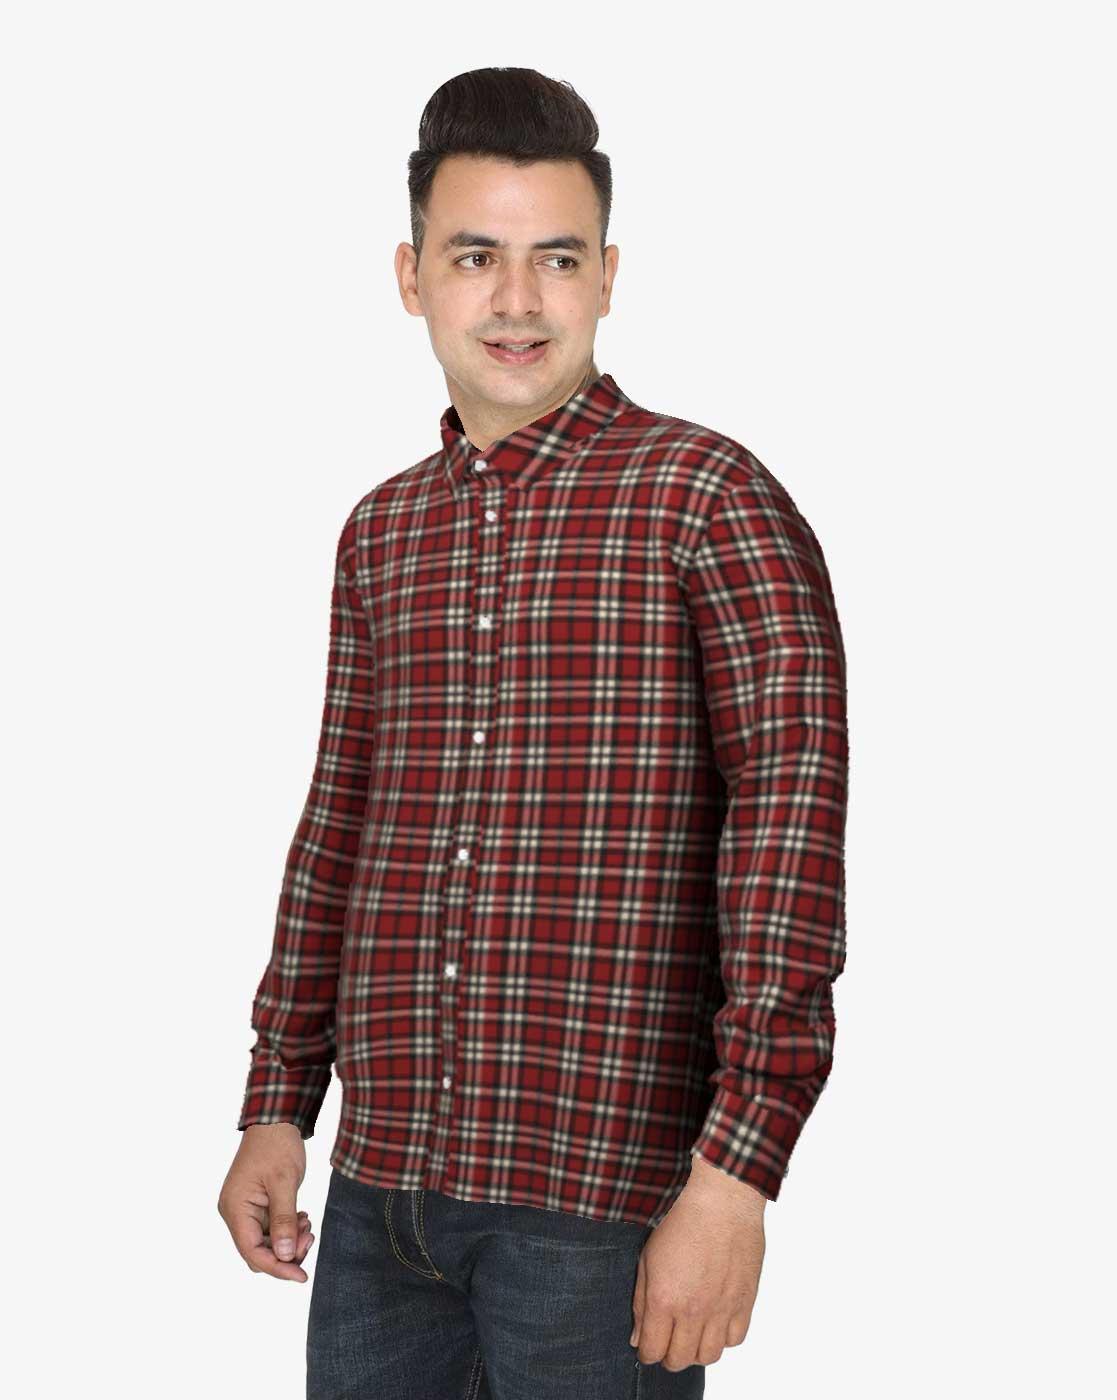
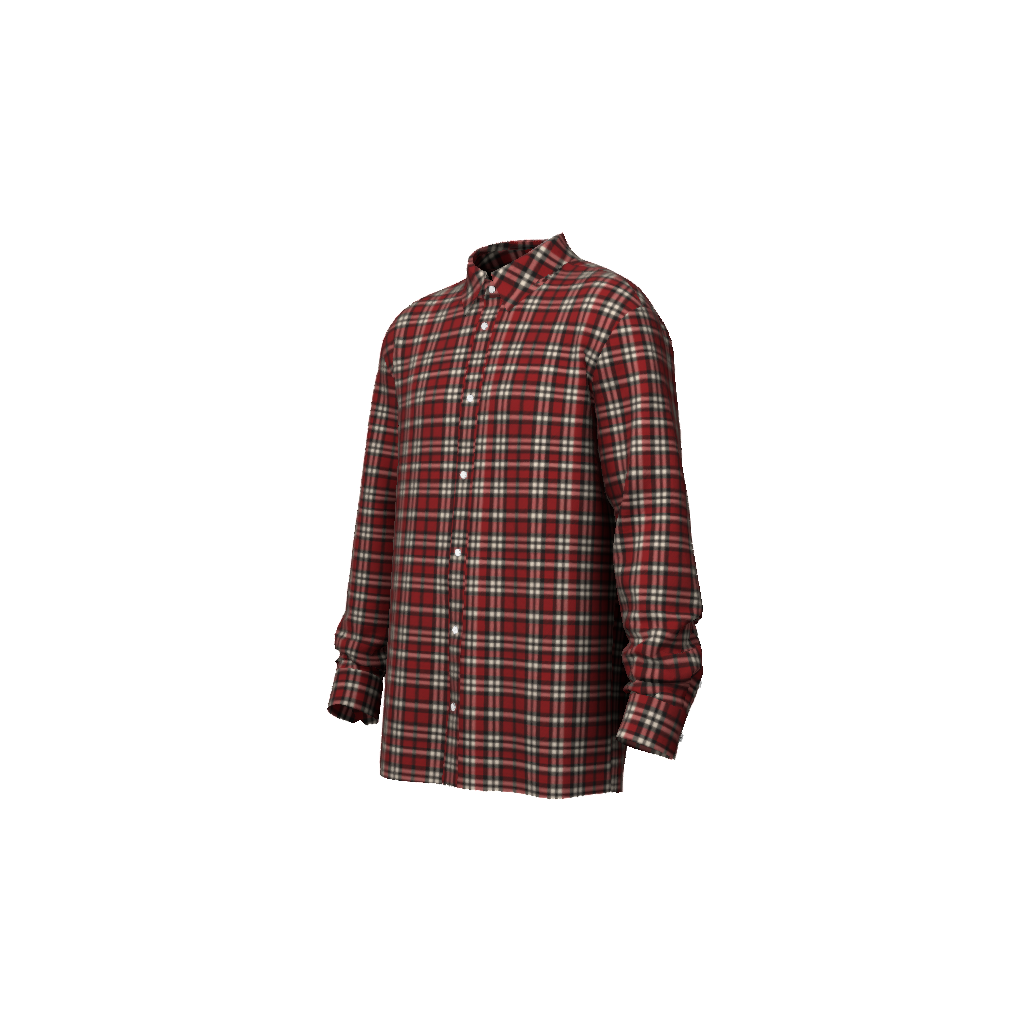
Clothing description: red regular fit plaid button up tee